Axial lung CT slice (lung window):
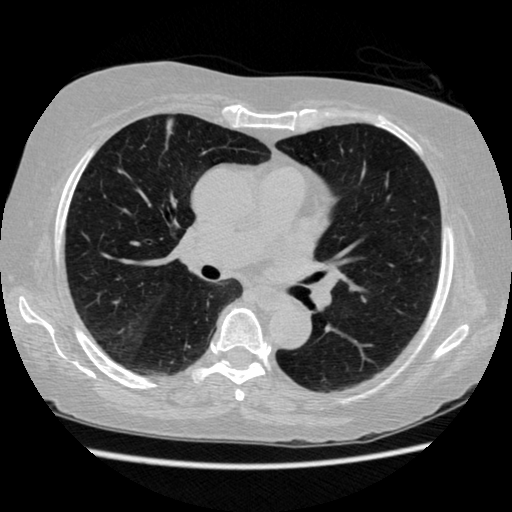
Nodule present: no